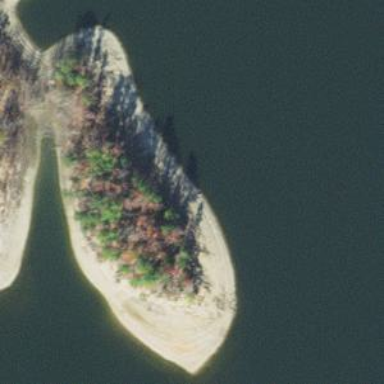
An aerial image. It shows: Islet surrounded by forest.